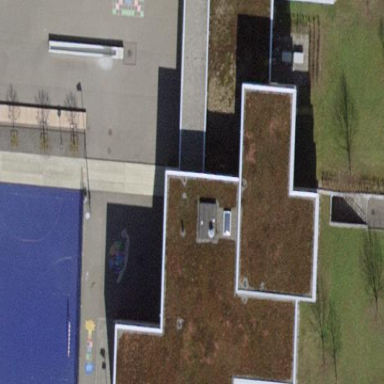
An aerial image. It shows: School building.